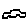
Label: car